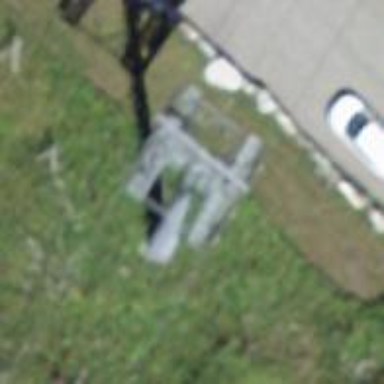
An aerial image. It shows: Pylon used for aerialway.